Question: I want to insert data into mysql table from csv file. Import data from <URL> file. In region_codes.csv file having 3 columns in 3rd columns it had ',' separated data, include those commas how to insert in mysql.
'''
DROP TABLE IF EXISTS 'region_codes';
CREATE TABLE 'region_codes' (
'country_code' CHAR(2) NULL,
'region_no' varchar(5) NOT NULL,
'region' VARCHAR(45) NULL,
INDEX 'idx_country_code' ('country_code')
) COLLATE='utf8_bin' ENGINE = MyISAM;
'''
Using 'LOAD DATA LOCAL INFILE' I import the data but only 1000 rows are imported outof 4066 rows.
'''
LOAD DATA LOCAL INFILE 'C:/region_codes.csv' INTO TABLE 'region_codes' FIELDS TERMINATED BY ',' ENCLOSED BY '"' LINES TERMINATED BY '
';
'''
How to insert huge amount of data into mysql 'region_codes' table from csv file.

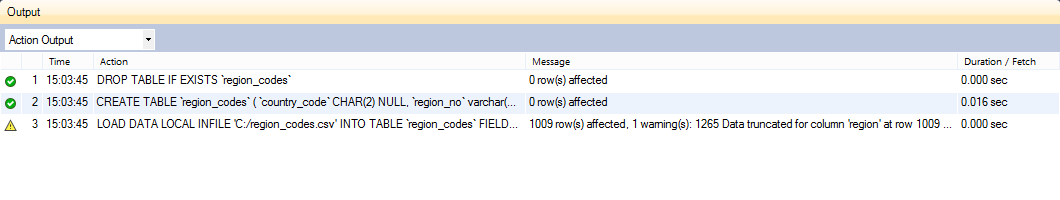
Answer: You can try below syntax if it works for you otherwise provide csv data:
'''
LOAD DATA LOCAL INFILE 'C:/region_codes.csv' INTO TABLE 'region_codes' FIELDS ESCAPED BY '\' FIELDS TERMINATED BY ',' ENCLOSED BY '"' LINES TERMINATED BY '
';
'''
If above syntax does not work then export data by below command again and import by below given command.
'''
select * into outfile 'C:/region_codes.csv' fields terminated by ',' optionally enclosed by '"' lines terminated by '
' from 'region_codes';
'''
Now use below command (to ignore column heading line)
'''
LOAD DATA LOCAL INFILE 'C:/region_codes.csv' INTO TABLE 'region_codes' FIELDS ESCAPED BY '\' FIELDS TERMINATED BY ',' ENCLOSED BY '"' LINES TERMINATED BY '
' IGNORE 1 LINES;
'''
Note: If data is prepared manually then need to correct it manually.
If still not work then attach your csv data to check exact problem.